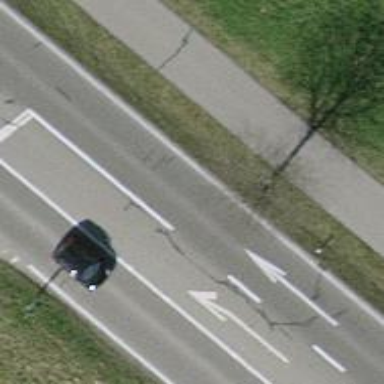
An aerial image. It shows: Avenue lined with trees.